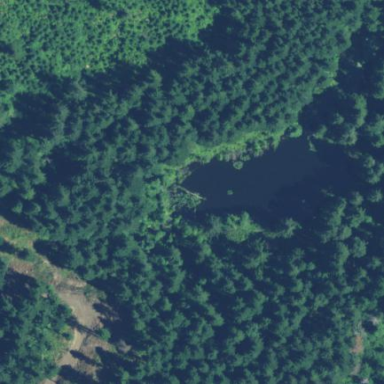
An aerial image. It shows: Serene lake.